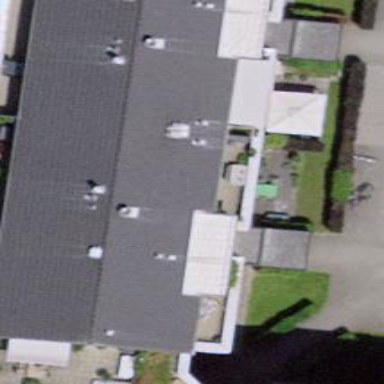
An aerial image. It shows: Gabled roof apartments building.